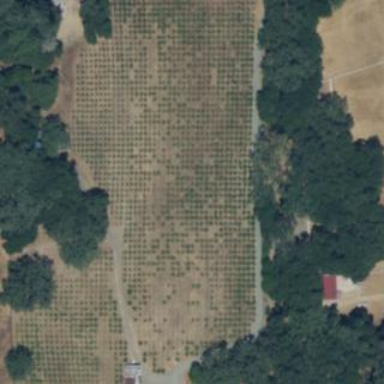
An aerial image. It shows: Orchard filled with olive trees.